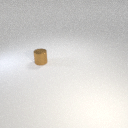
small brown metal cylinder